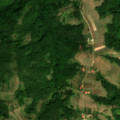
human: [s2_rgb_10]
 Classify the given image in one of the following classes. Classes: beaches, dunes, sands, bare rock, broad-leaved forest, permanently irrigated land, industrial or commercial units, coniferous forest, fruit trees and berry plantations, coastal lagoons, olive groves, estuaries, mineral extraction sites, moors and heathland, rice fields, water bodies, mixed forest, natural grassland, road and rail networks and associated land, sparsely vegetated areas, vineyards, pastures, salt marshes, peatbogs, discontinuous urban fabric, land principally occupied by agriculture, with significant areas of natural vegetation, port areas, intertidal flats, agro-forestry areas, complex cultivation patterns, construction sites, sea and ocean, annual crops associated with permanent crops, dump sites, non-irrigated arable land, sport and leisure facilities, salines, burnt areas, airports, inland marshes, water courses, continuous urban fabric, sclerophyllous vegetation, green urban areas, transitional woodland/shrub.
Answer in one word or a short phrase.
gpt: complex cultivation patterns, broad-leaved forest, transitional woodland/shrub